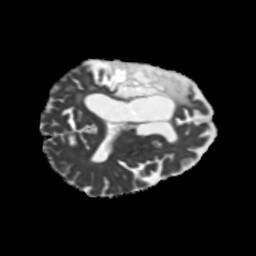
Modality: MD
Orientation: axial
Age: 71
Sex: female
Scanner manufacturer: siemens
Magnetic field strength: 3 T
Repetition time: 5.25 s
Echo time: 0.08 s